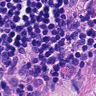
Metastatic tissue present: no